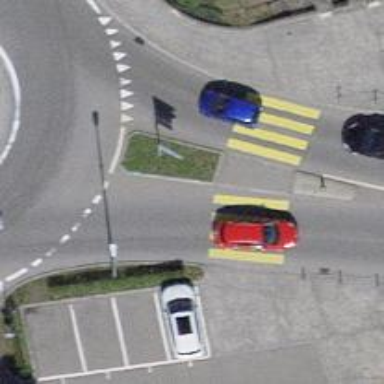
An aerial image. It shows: Uncontrolled zebra crossing on the road.